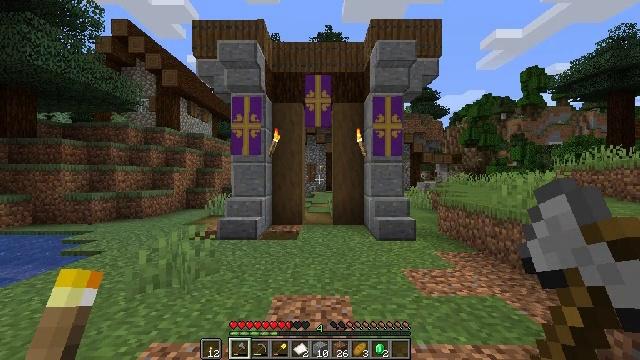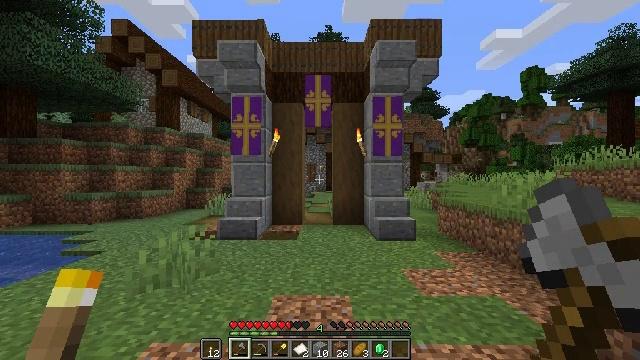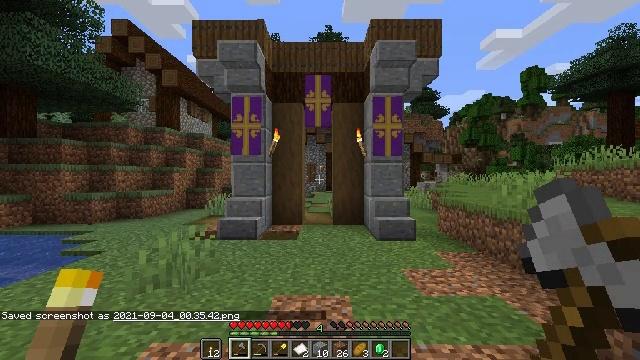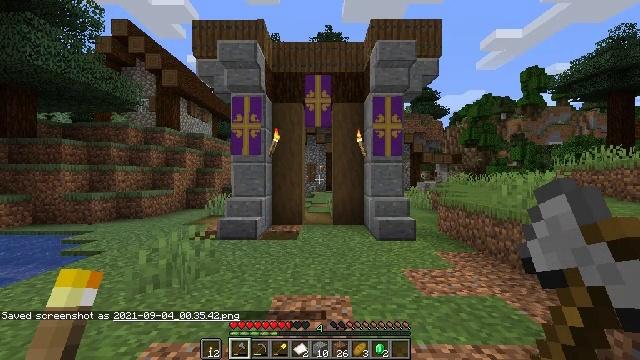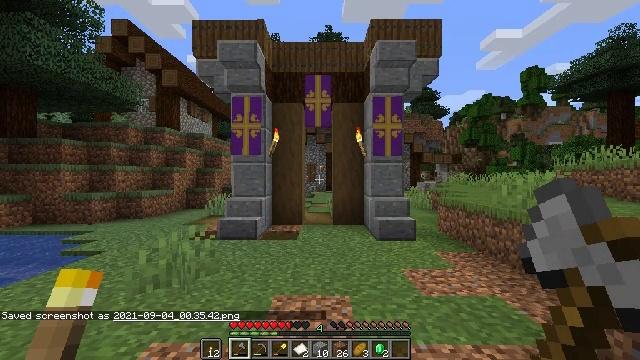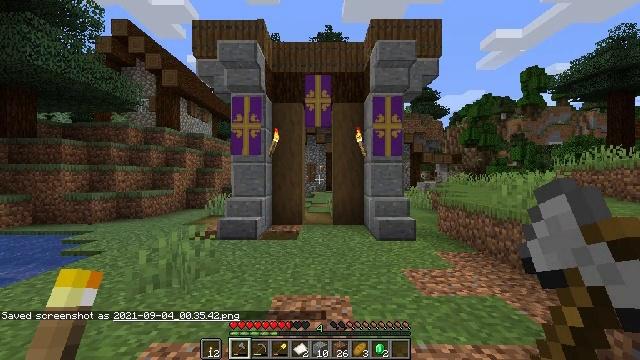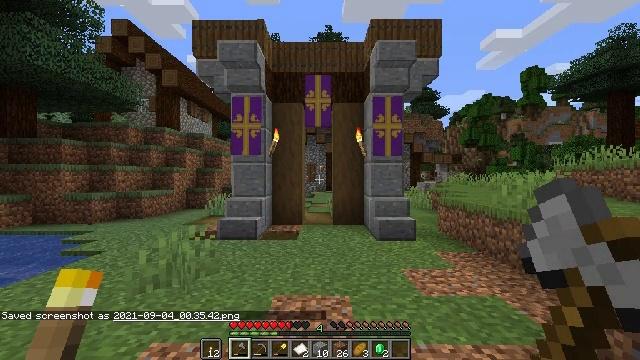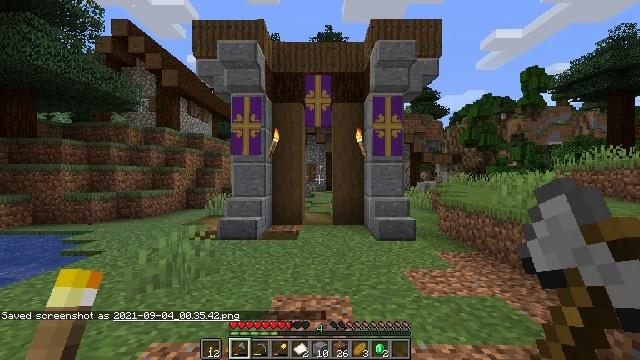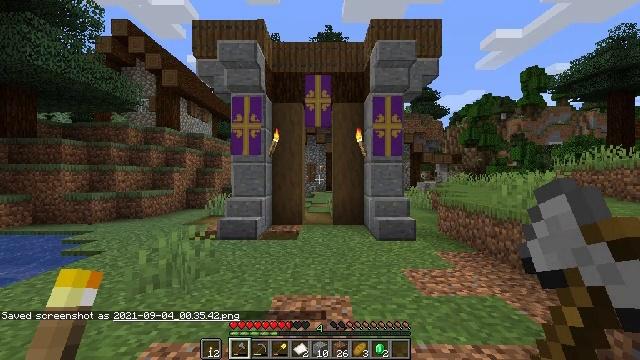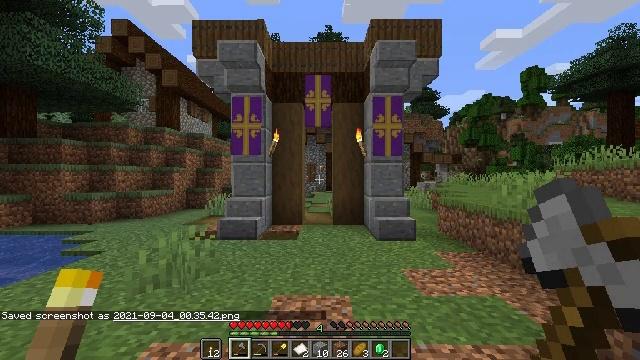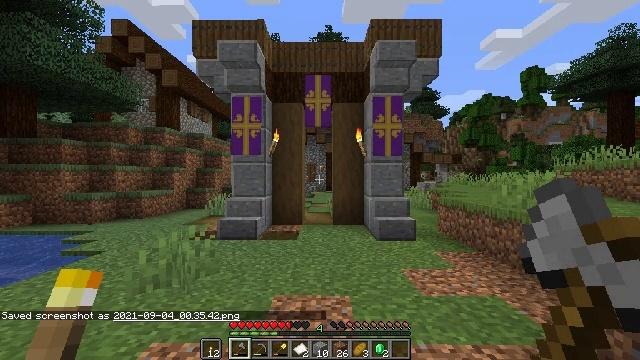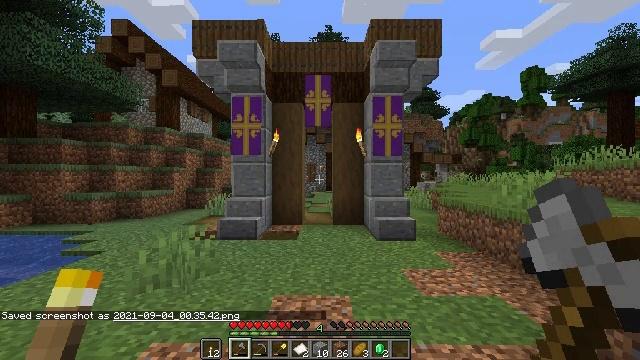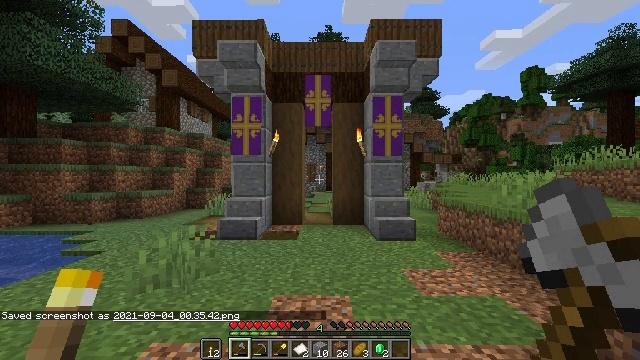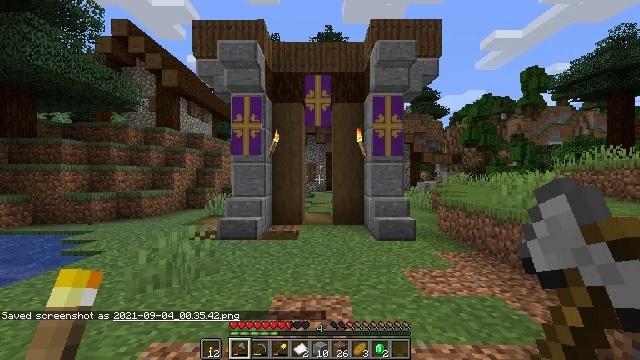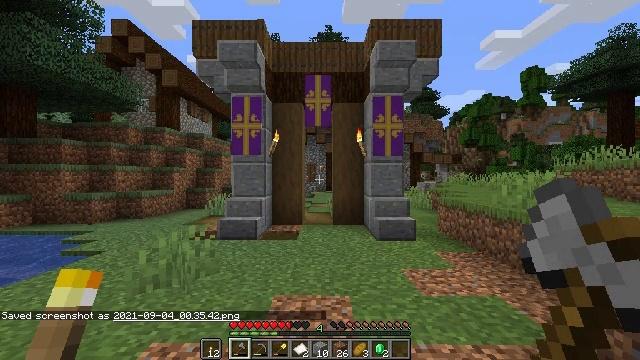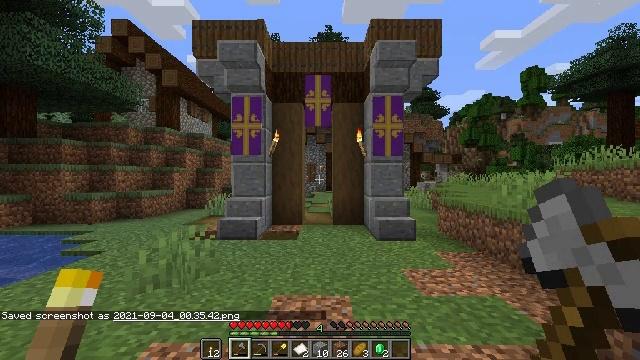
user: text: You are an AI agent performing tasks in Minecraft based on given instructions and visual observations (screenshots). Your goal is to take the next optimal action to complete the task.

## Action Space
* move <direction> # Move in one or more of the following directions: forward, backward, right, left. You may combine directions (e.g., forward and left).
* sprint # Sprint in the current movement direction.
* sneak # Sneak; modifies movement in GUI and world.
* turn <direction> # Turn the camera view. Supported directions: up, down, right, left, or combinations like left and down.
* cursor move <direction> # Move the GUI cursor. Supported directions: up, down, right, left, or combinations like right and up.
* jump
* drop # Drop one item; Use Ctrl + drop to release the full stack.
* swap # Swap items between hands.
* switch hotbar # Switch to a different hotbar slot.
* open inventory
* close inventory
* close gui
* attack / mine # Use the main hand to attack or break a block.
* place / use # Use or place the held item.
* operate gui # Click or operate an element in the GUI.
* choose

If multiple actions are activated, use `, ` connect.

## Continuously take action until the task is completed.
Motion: motion action
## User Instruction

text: Take down the purple wall banner.
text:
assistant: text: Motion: no_op
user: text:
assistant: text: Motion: no_op
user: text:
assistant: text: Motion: no_op
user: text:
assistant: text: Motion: no_op
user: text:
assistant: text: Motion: no_op
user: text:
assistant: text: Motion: no_op
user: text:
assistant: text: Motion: no_op
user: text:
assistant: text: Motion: no_op
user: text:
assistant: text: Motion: no_op
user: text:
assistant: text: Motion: no_op
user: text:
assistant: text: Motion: no_op
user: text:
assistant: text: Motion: no_op
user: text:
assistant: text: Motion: no_op
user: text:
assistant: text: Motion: no_op
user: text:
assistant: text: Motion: no_op
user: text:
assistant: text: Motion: no_op
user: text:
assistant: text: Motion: no_op
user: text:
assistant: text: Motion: no_op
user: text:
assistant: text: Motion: no_op
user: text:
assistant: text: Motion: no_op
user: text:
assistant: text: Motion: no_op
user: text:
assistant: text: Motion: no_op
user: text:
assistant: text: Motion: no_op
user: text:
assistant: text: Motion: no_op
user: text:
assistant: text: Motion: no_op
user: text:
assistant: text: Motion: no_op
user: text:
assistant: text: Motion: no_op
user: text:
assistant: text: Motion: no_op
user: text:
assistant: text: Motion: no_op
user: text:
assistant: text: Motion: no_op